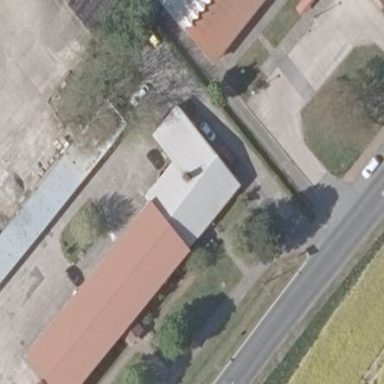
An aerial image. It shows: Building.